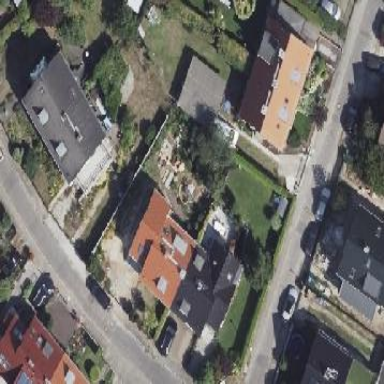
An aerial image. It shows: Semi-detached house with gabled roof.